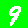
Digit: 9